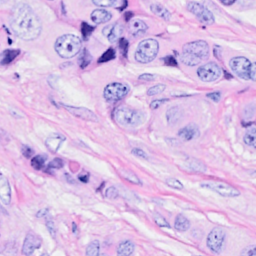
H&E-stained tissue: Breast